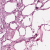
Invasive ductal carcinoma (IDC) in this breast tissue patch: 0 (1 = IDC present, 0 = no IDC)